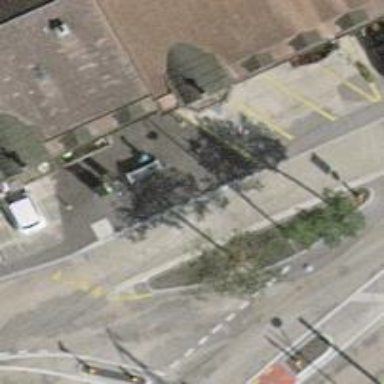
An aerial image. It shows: Bicycle repair station.